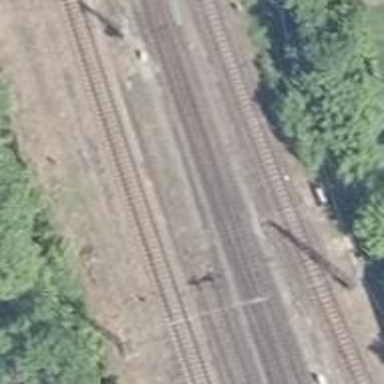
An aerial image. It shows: Railway switch with the turnout on the left side.